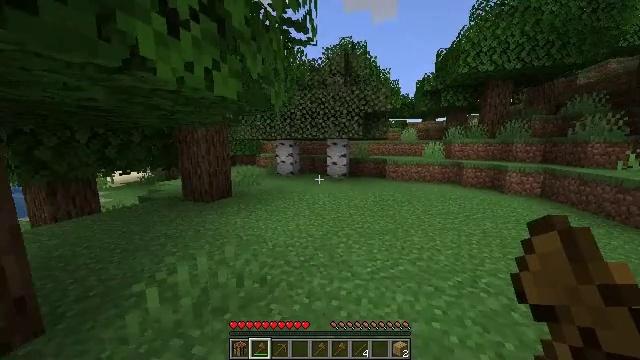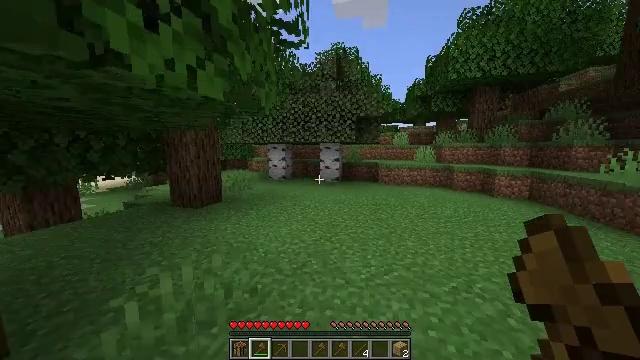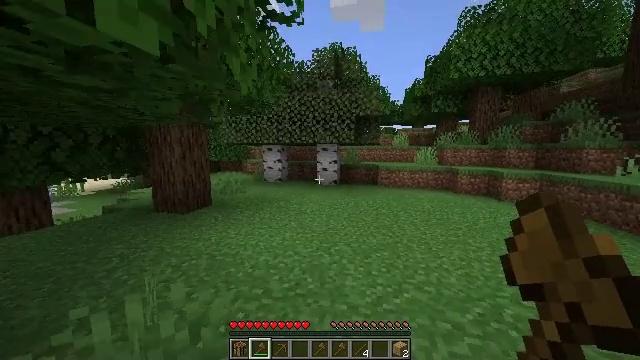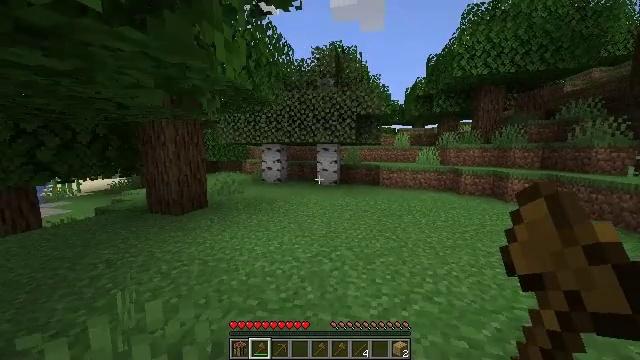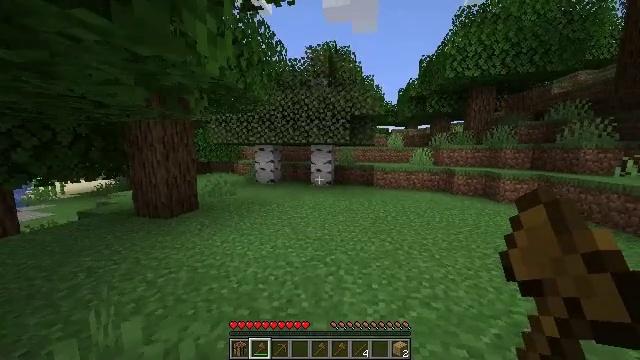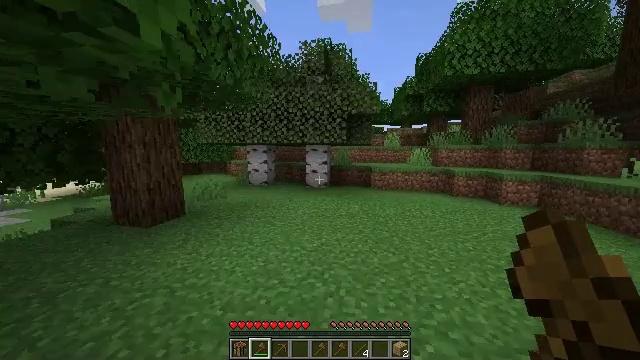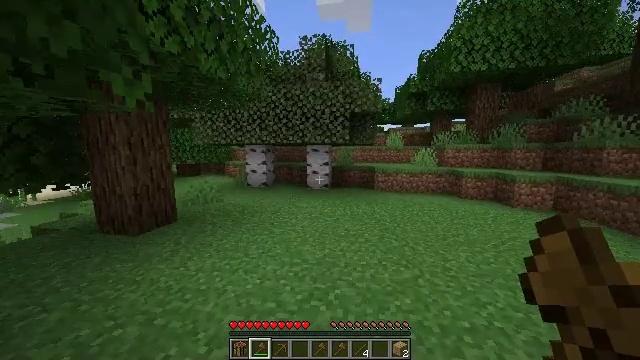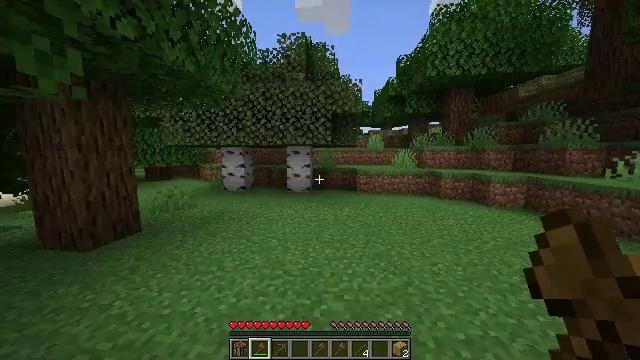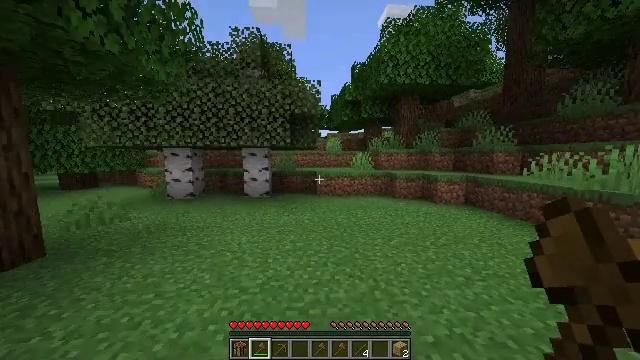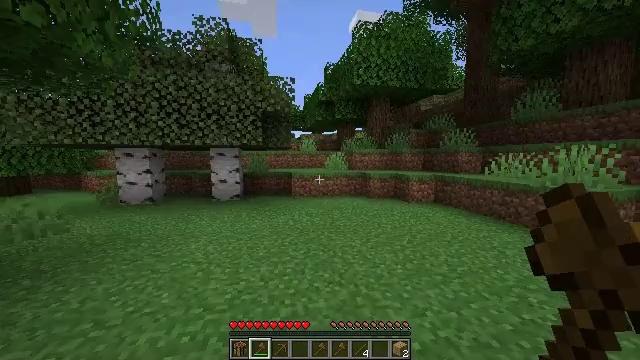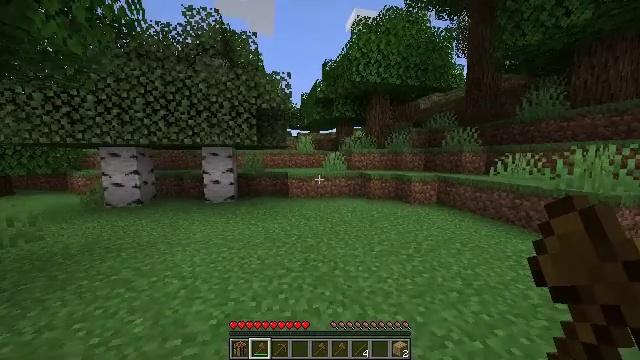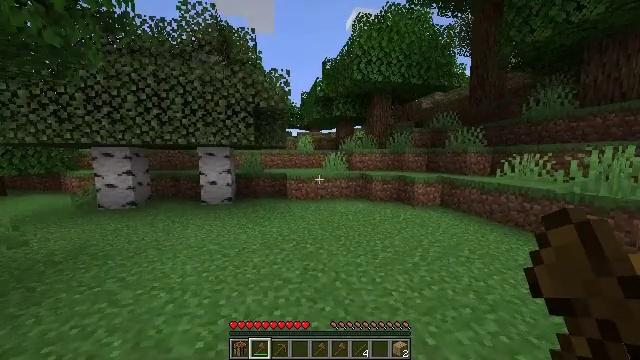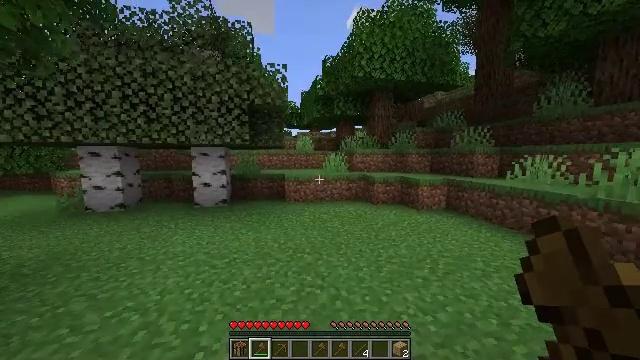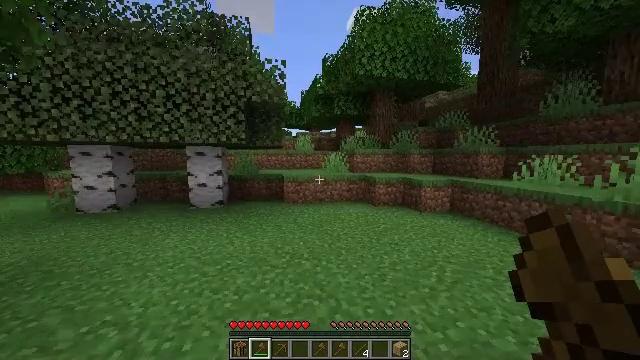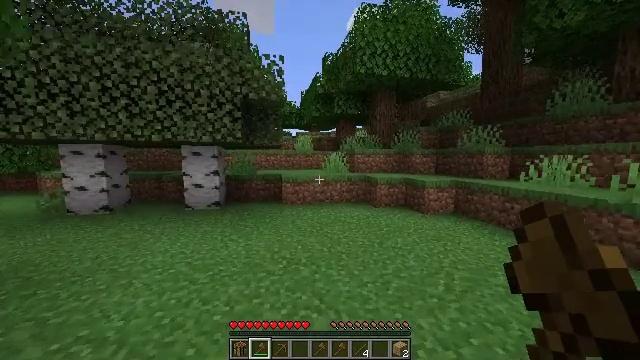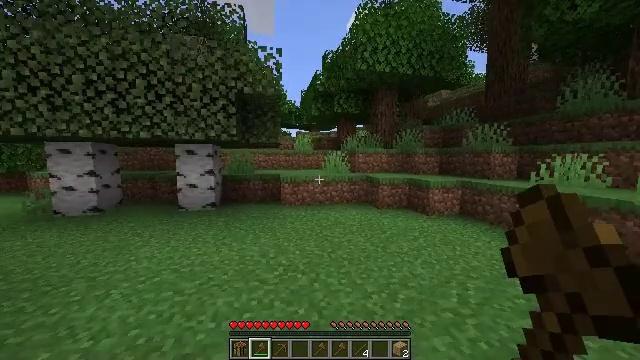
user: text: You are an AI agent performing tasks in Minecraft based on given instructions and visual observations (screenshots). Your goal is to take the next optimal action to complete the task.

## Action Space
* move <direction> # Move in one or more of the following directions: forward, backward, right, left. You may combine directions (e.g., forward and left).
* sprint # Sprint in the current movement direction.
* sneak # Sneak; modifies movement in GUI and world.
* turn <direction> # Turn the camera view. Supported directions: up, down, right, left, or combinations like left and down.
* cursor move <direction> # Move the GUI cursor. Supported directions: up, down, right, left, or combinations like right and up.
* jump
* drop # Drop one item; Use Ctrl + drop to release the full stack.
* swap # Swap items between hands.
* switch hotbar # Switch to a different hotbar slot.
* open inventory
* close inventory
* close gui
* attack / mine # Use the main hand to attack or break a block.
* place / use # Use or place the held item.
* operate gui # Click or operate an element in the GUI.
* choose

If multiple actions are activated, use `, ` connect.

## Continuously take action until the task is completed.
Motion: motion action
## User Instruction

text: Hunt fish.
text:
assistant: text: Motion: move forward, sprint, turn right and up
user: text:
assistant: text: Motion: move forward, sprint
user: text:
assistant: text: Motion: move forward, sprint
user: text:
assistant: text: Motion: move forward, sprint, turn right
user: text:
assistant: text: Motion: move forward, sprint, turn right
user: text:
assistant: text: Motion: move forward, sprint
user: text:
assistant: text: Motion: move forward, sprint, turn right
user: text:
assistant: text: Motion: move forward, sprint, turn right
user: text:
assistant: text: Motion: move forward, sprint, turn right
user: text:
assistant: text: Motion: move forward, sprint
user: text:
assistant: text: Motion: move forward, sprint
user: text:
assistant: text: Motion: move forward, sprint
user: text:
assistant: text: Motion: move forward, sprint
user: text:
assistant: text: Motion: move forward, sprint
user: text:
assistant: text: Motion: move forward, sprint
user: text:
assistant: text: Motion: move forward
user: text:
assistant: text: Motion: move forward
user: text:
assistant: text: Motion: move forward
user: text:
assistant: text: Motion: move forward
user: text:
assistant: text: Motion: move forward
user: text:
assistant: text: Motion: move forward
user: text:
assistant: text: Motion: move forward
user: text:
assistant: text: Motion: move forward
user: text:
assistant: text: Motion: move forward
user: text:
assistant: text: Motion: move forward
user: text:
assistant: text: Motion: move forward
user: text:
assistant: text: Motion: move forward
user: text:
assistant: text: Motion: move forward
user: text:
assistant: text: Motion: move forward
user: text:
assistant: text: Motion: move forward, turn left